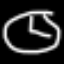
Label: clock